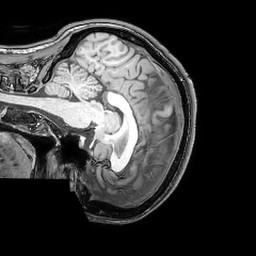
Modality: T1w
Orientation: sagittal
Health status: ill
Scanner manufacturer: philips
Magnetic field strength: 3 T
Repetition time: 0.007 s
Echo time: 0.0035 s